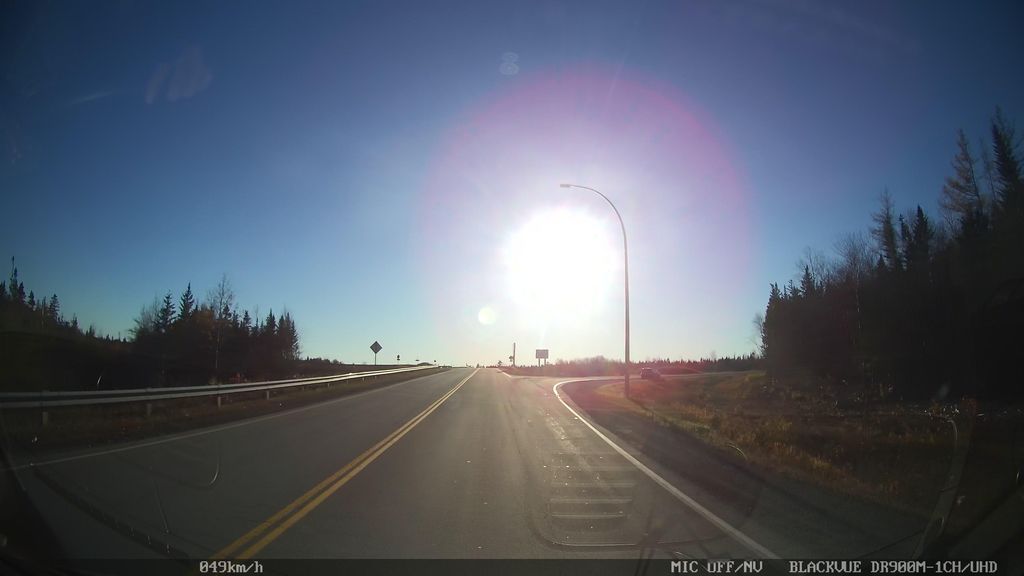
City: halifax